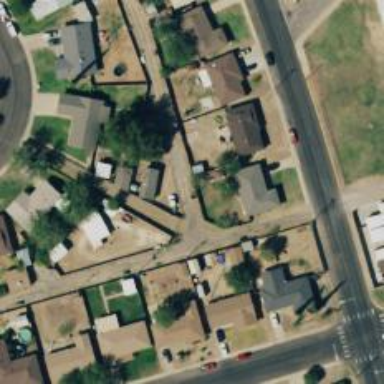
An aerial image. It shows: Alley classified as service road.